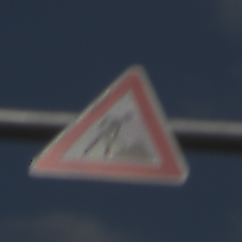
Verkehrszeichen: Arbeitsstelle
Umgebung: Outdoor, Suburban
Tageszeit: MorningAfternoon
Wetter: PartlyCloudy
Licht: Natural
Jahreszeit: NotSpecified
Kontrast: HighContrast